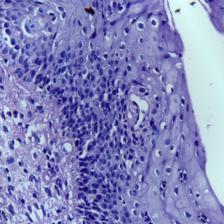
Diagnosis: OSCC